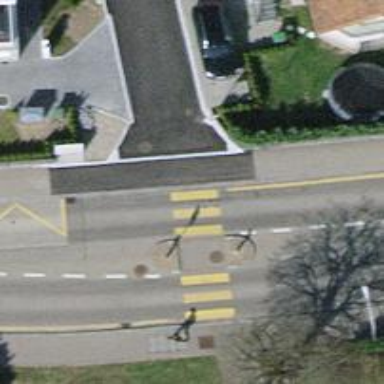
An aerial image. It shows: Uncontrolled crossing with pedestrian island.